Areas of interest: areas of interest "Jincheng Lake No. 2 Area"
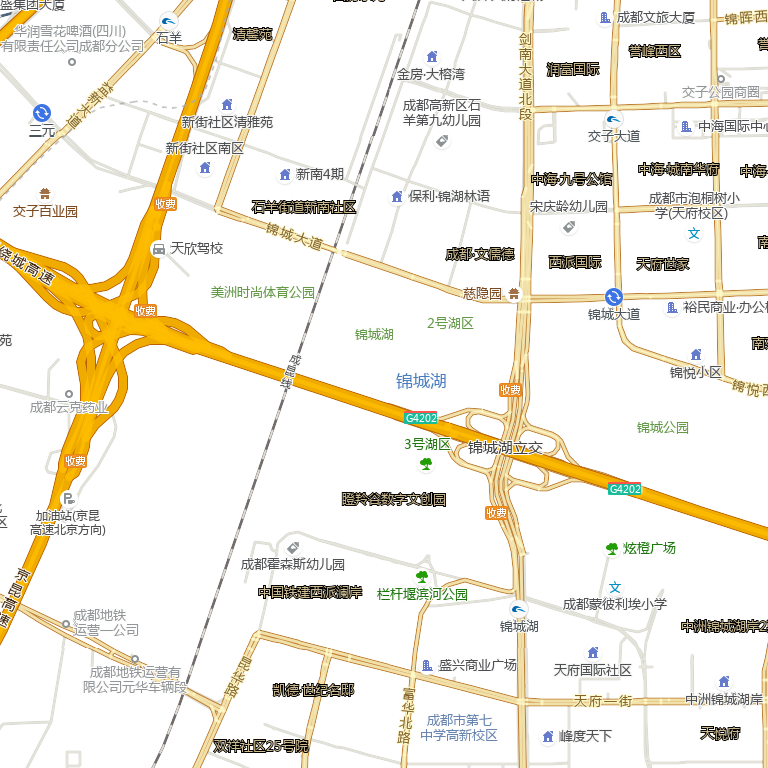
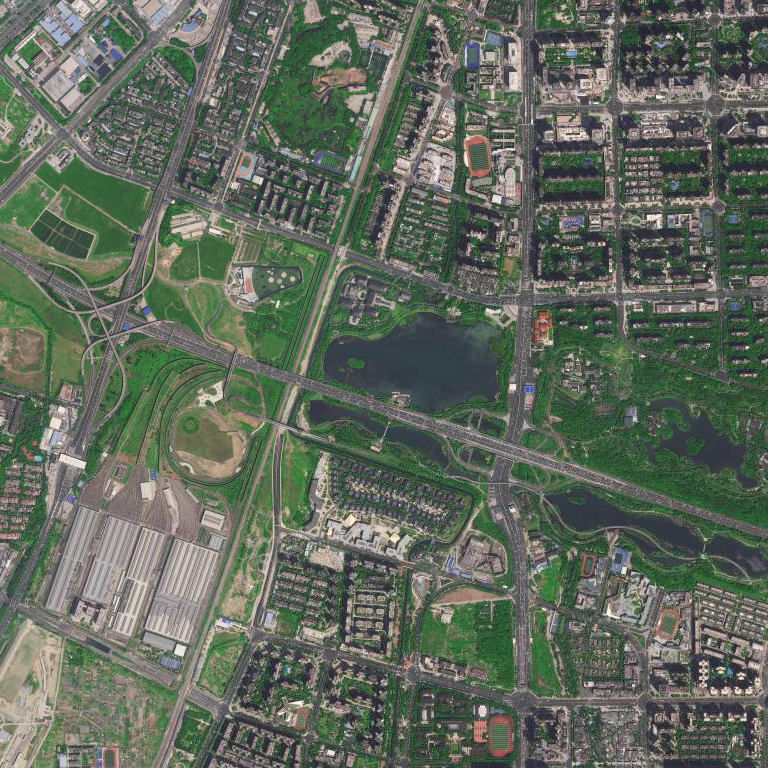